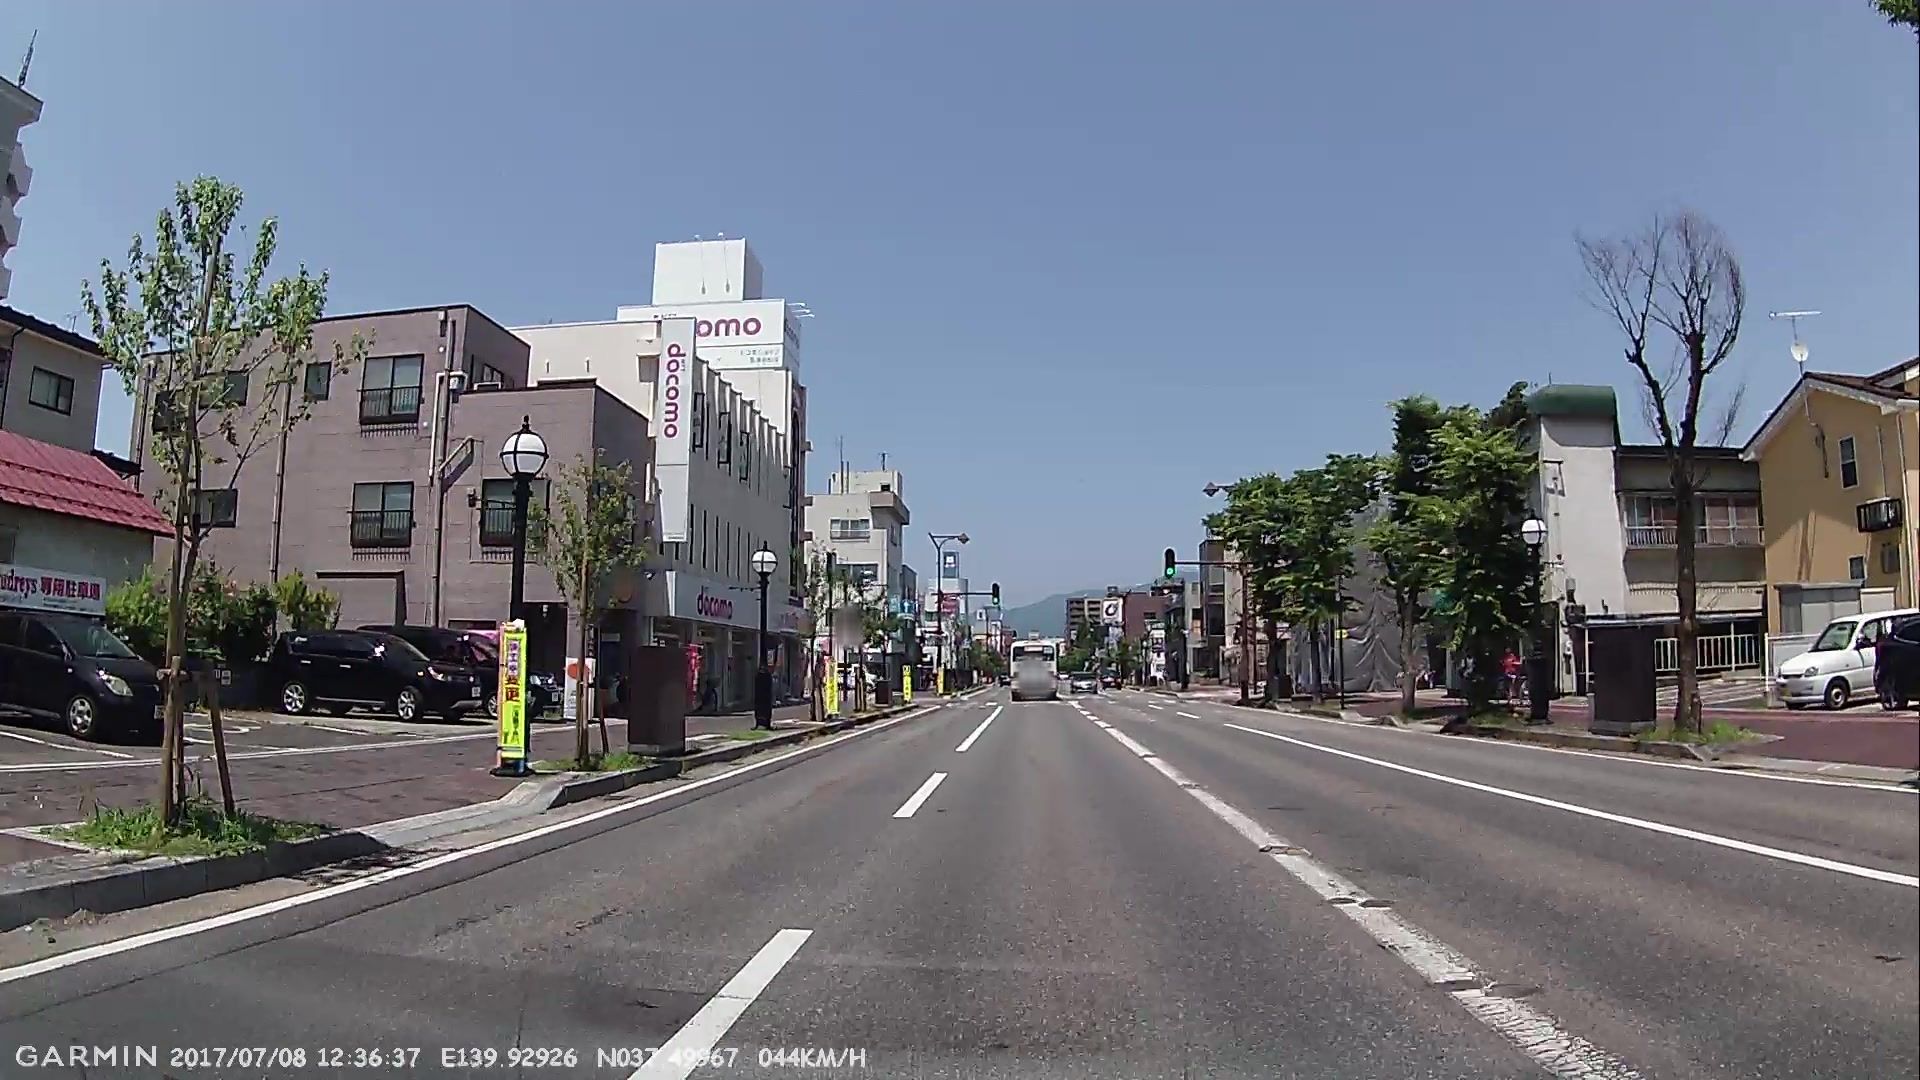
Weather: clear
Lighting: day
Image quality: good
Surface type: driving surface
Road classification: footway
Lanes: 2.0
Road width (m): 3.3
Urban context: urban centre
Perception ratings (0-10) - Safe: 4.54, Lively: 9.04, Beautiful: 6.85, Boring: 2.48, Depressing: 4.86, Wealthy: 6.14